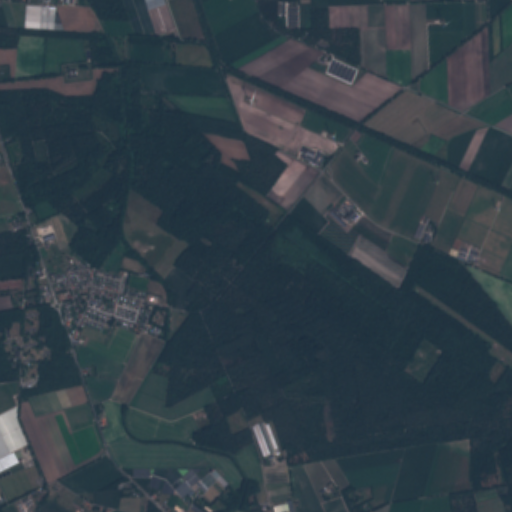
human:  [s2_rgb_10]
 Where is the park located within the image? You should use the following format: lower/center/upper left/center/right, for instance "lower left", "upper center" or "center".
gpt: The park is located in the center left of the image.
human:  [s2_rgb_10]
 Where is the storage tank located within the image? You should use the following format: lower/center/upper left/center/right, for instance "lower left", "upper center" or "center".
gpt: The storage tank is located in the lower left of the image.
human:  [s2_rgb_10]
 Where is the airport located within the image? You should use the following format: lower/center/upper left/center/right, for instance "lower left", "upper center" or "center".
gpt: There is no airport in the image.